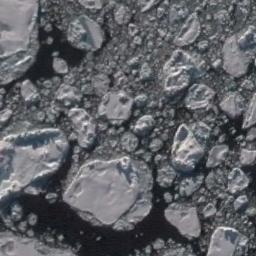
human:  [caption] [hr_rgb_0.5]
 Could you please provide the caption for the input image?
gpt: The sea is surrounded by sea ice .

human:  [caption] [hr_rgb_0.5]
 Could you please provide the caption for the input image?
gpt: There are countless ice cubes of various sizes that are closely connected to form a large piece floating on the deep blue sea and cover the sea .

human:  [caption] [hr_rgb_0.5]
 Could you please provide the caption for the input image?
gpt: A lot of sea ice of different sizes and thickness gathers together .

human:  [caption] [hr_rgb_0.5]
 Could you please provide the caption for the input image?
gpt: There are many ice on the deep blue sea .

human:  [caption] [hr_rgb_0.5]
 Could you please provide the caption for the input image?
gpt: There are sea ice linked into sheets .